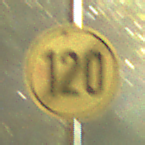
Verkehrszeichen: EndeGeschwindigkeit120
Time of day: SunriseSunset
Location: Outdoor (Nature)
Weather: PartlyCloudy
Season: NotSpecified
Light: Natural